Question: I am trying to do a very simple thing that is filling an input box using javascript bookmarklet in Firefox.
Here is the snippet of related code and screenshot:

'''
<input id="T22401715851381308556344_j_id_id0:freeSMSBean:receiverNumber" class="text" type="text" style="POSITION: absolute;" onblur="validateReceiverNumber(this,'');" maxlength="10" value="" name="T22401715851381308556344_j_id_id0:freeSMSBean:receiverNumber"></input>
'''
I can fill in the value using the following javascript bookmarklet:
'''
javascript:{document.getElementsByName('T22401715851381308556344_j_id_id0:freeSMSBean:receiverNumber')[0].value='1234';void(0)}
'''
However the problem is that the part of name keeps changing.
:freeSMSBean:receiverNumber
I would like to know can I somehow match the changing part using a wildcard. or is there a better solution for filling in this input box?
Thanks
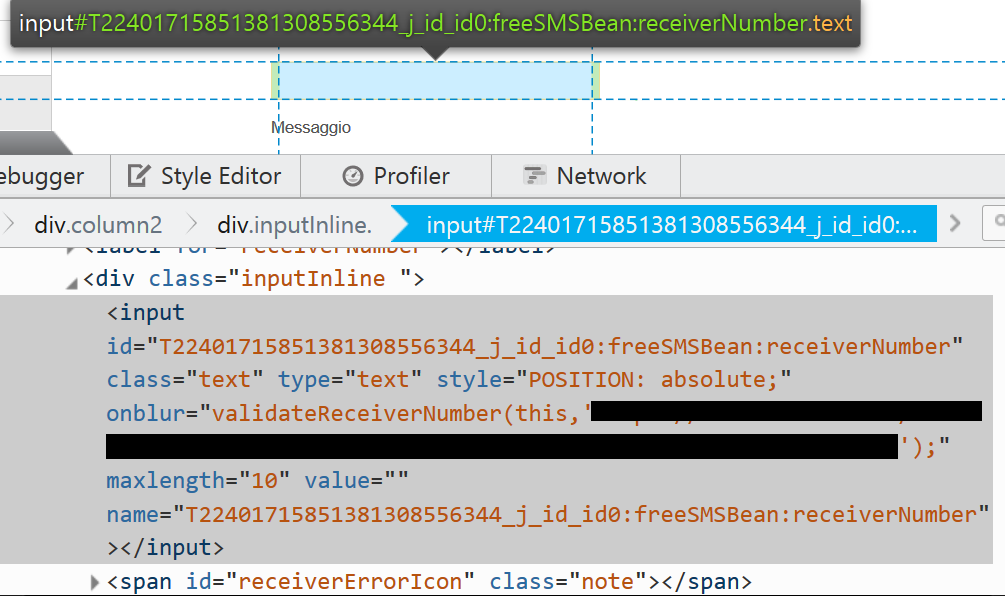
Answer: You can use the <URL>:
'''
document.querySelectorAll("[name$=":freeSMSBean:receiverNumber"]");
'''
Fiddle: <URL>
---
'querySelectorAll' is a method of 'document' and 'Element' which lets you search for elements with valid CSS selectors.
<URL> is also available if you would only want the first result.